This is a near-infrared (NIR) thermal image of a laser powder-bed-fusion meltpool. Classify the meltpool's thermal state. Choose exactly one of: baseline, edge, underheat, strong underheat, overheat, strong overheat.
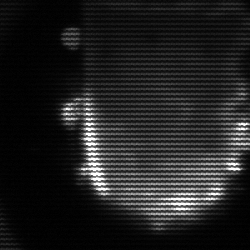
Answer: baseline